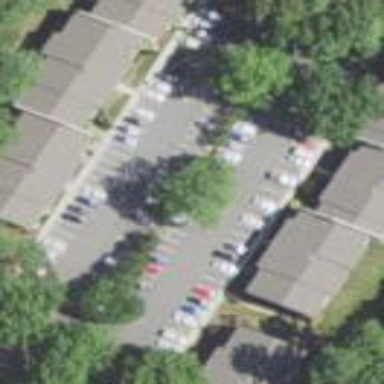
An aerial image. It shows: Parking area with asphalt surface.